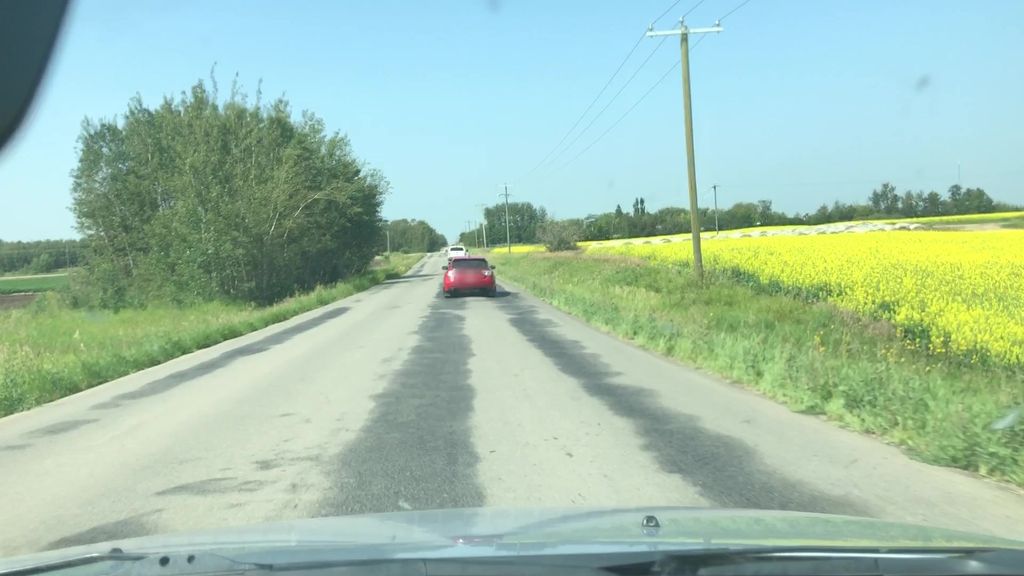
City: edmonton